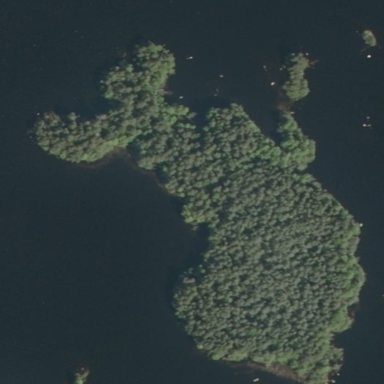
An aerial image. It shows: Image showing island.